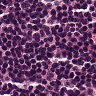
Metastatic tissue present: no